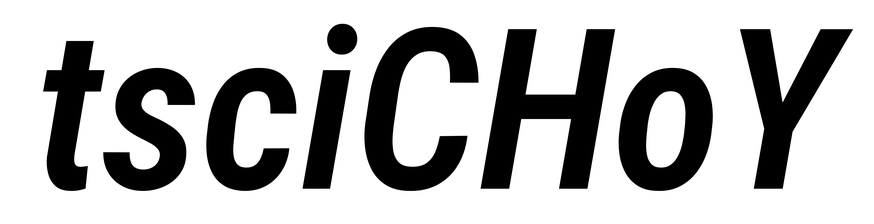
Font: Roboto-Italic_Condensed_SemiBold_Italic